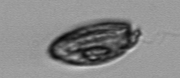
Label: Katodinium_or_Torodinium